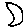
Label: moon